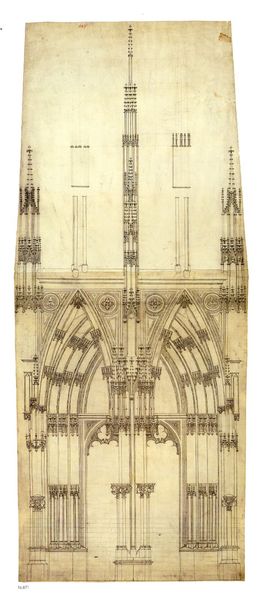
Titel: Regensburger Dom
Standort: Regensburg, Dom (EU - D - B)
Schlagwörter: fuß, weiß, blume, braun, schwarz, skizze, säule, säulen, tür, zeichnung, architektur, spitze, bild, spiegelung, kirche, blatt, gotik, turm, papier, bogen, türe, spitz, detail, ornamente, tor, fotografie, bögen, eingang, krabbe, kreuz, türmchen, türme, dom, sterne, kreise, münster, kapitelle, kathedrale, fleck, pergament, portal, kirchenschiff, pforte, archivolten, gotisch, rosette, spitzbogen, spitzbögen, plan, reliefs, knick, rosetten, masswerk, doppel, aufriss, fialen, gewände, aäule, neugotik, eingangstür, fiale, eingangstor, 2, +, maßerk